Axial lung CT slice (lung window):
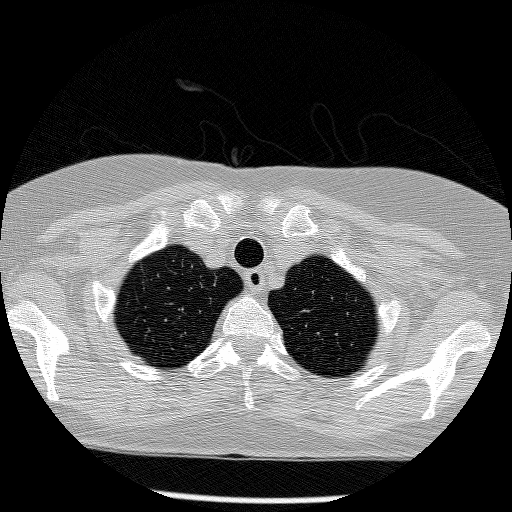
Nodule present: no